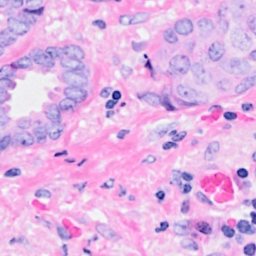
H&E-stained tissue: Breast